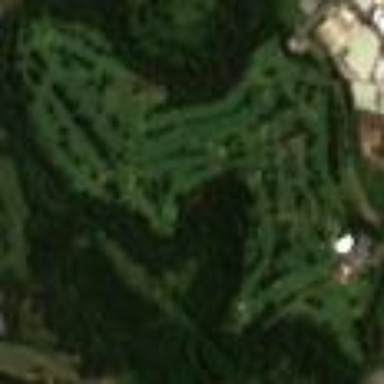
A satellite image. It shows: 18-hole golf course.